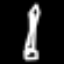
Label: pencil